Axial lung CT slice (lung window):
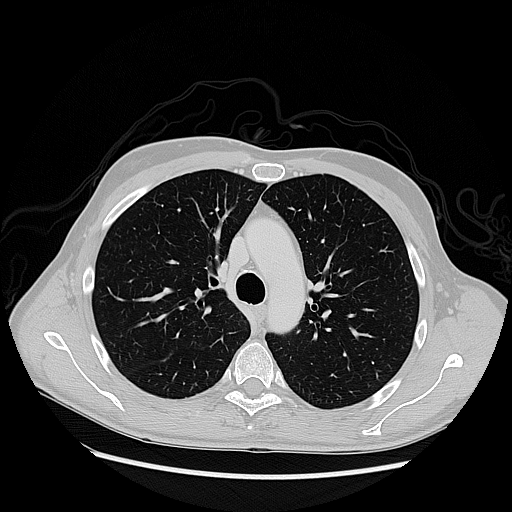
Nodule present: no